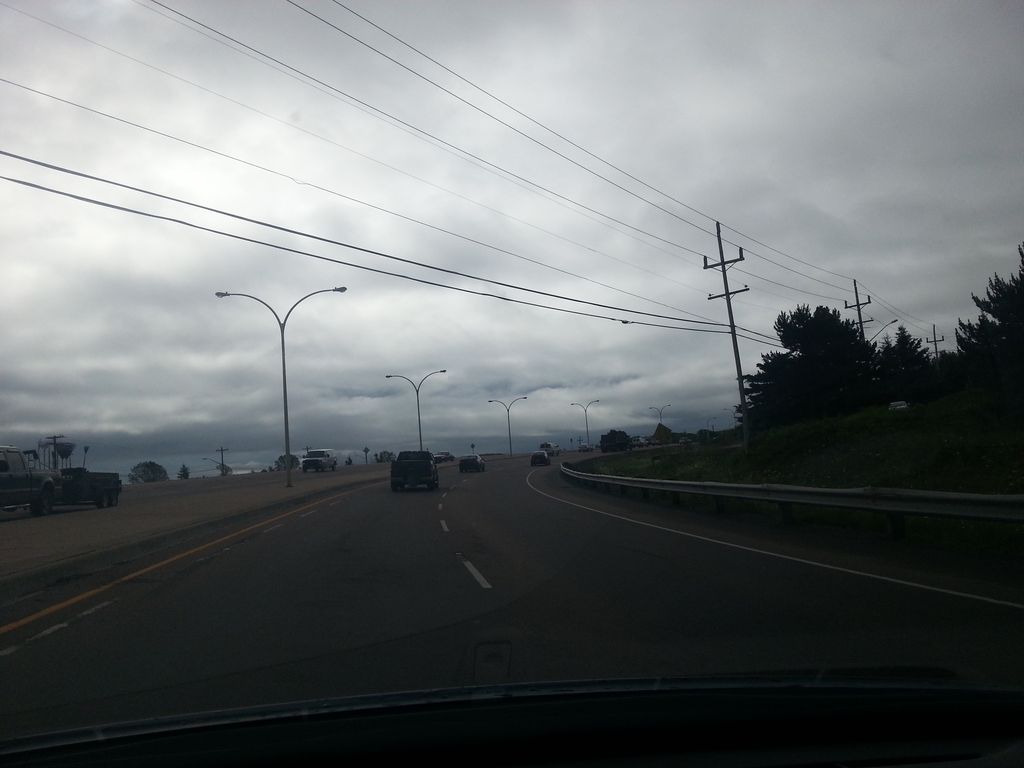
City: charlottetown